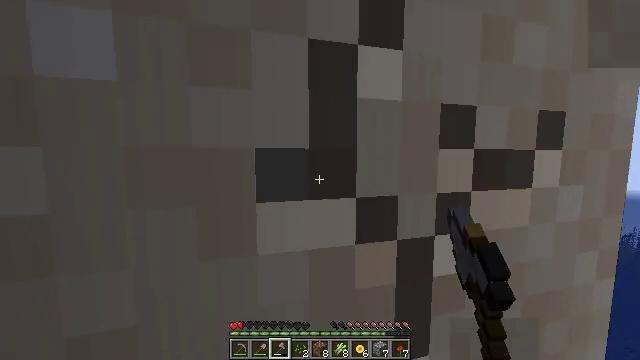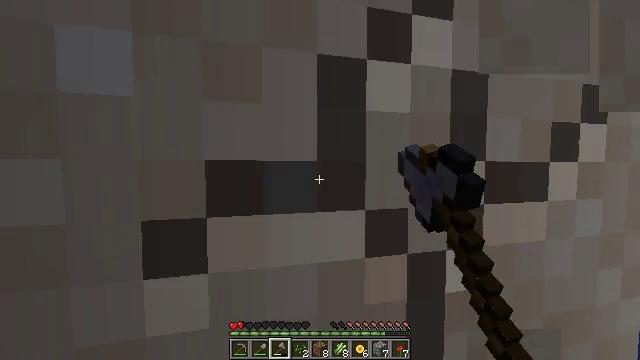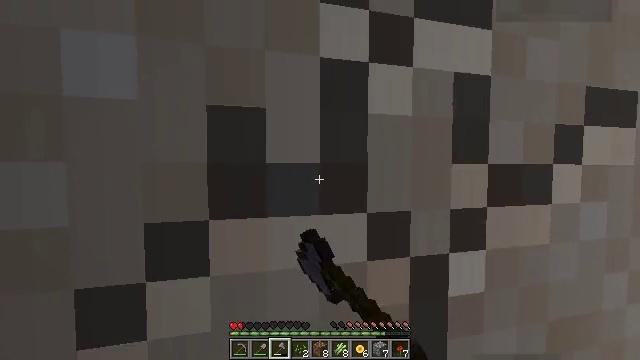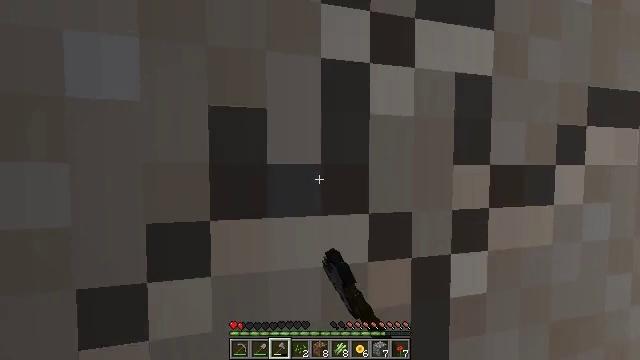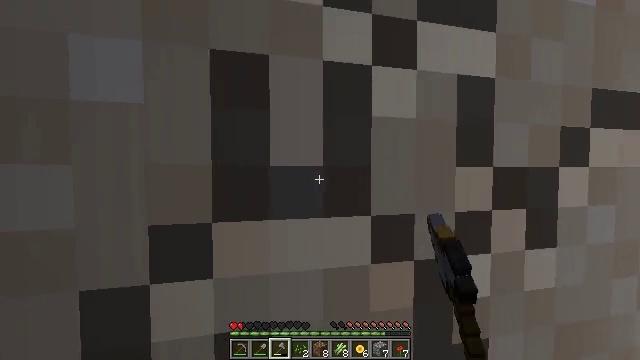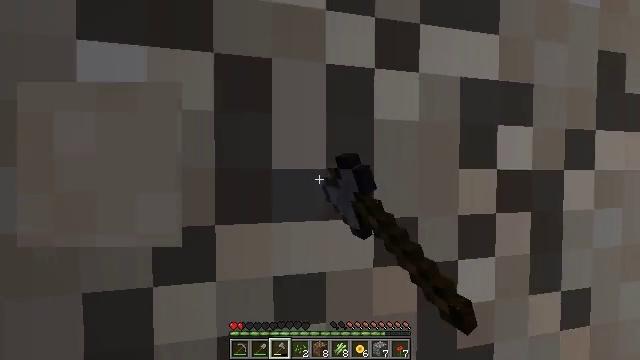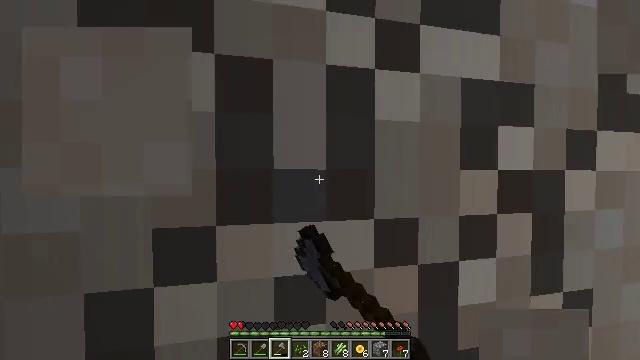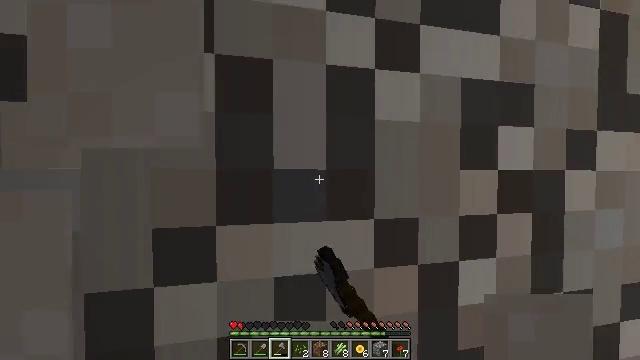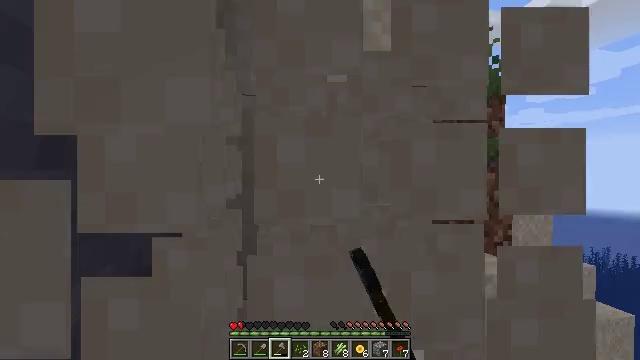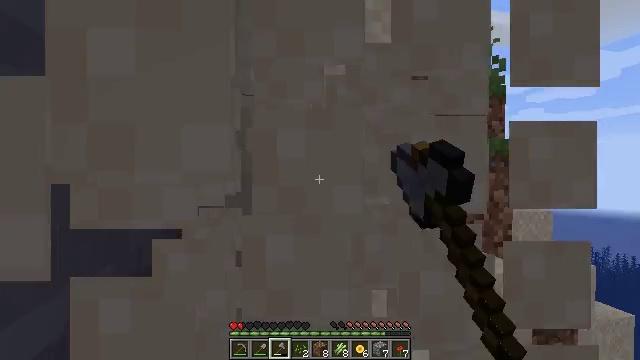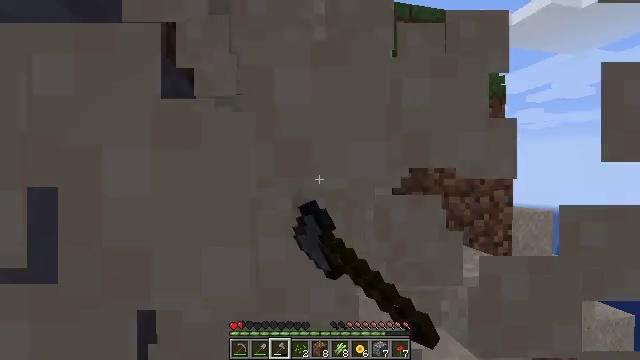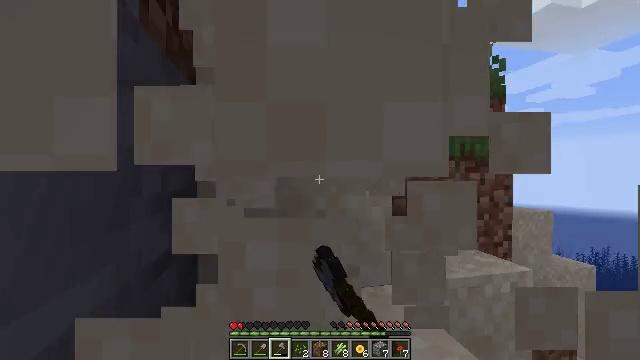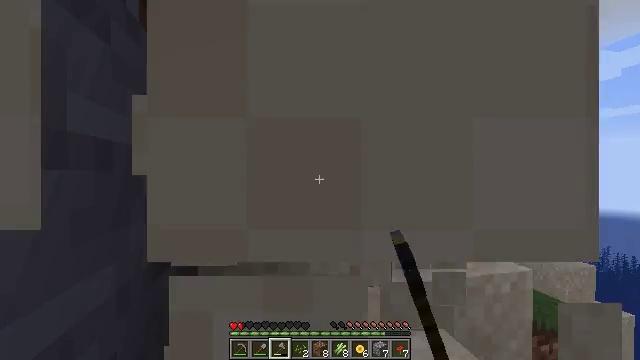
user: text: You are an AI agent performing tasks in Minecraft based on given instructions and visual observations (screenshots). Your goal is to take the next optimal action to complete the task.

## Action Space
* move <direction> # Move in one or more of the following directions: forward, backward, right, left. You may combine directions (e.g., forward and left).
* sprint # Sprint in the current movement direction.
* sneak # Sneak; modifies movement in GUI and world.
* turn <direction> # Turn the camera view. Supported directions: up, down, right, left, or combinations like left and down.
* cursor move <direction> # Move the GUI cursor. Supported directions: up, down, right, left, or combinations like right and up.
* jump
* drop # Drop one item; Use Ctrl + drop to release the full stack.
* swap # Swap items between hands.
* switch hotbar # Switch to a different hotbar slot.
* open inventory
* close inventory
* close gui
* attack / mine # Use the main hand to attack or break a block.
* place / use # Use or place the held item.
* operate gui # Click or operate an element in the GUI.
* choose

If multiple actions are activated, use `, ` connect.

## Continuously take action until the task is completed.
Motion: motion action
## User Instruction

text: Break the sand block.
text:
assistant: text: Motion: turn left and up, attack / mine
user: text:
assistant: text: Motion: attack / mine
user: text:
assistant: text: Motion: attack / mine
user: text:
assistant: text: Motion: attack / mine
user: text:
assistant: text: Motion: attack / mine
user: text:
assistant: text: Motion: attack / mine
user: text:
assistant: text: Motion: attack / mine
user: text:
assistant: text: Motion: attack / mine
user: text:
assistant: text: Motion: attack / mine
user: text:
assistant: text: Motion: attack / mine
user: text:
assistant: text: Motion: attack / mine
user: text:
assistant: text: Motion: attack / mine
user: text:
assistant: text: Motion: attack / mine